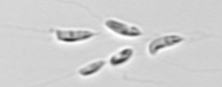
Label: Dinobryon